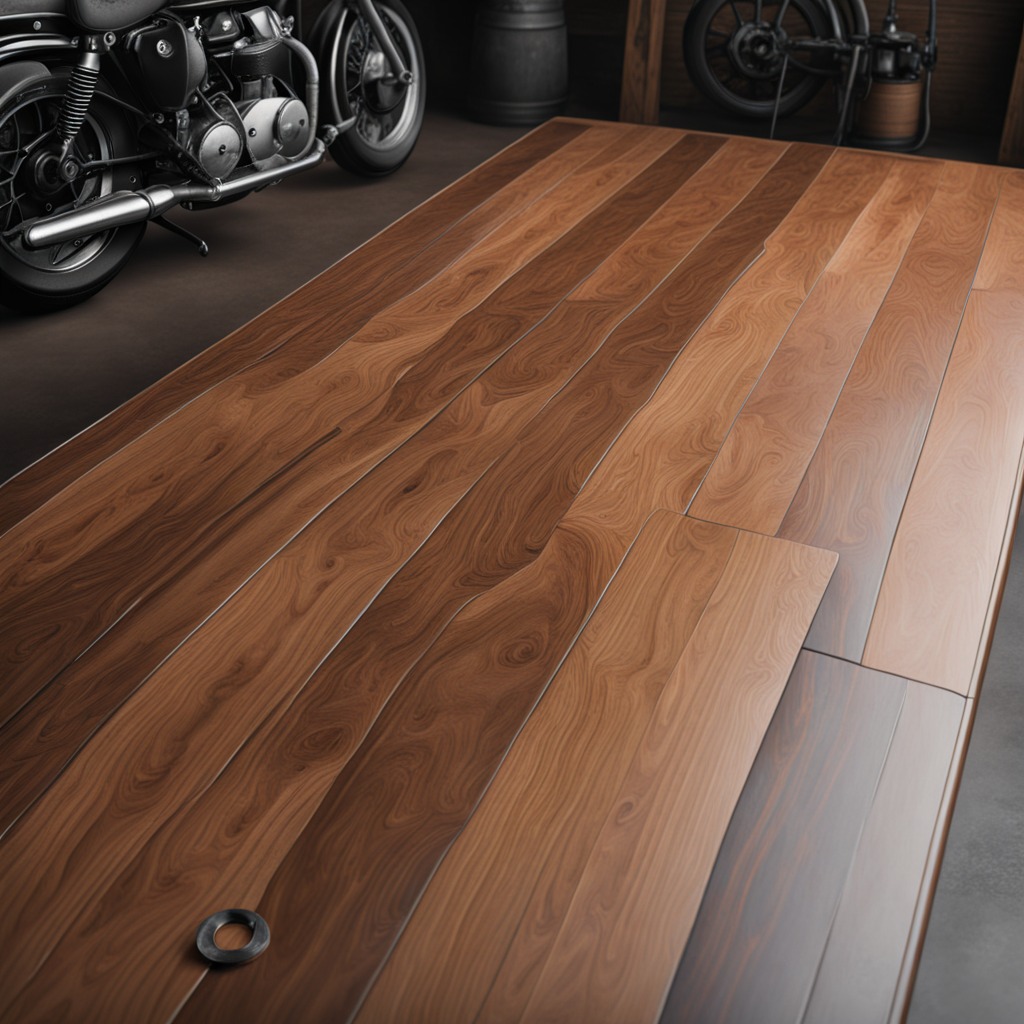
A flat metal washer lies on the oil-spilled wooden table in a vintage motorcycle garage.